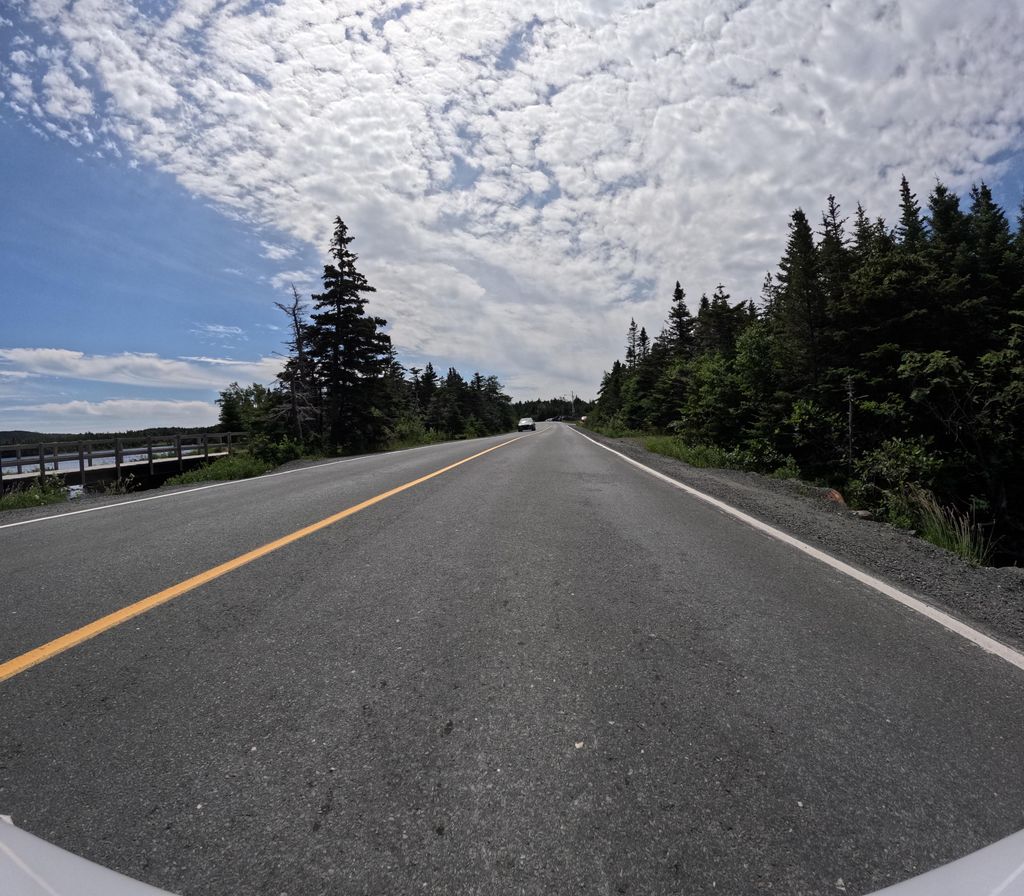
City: st_johns